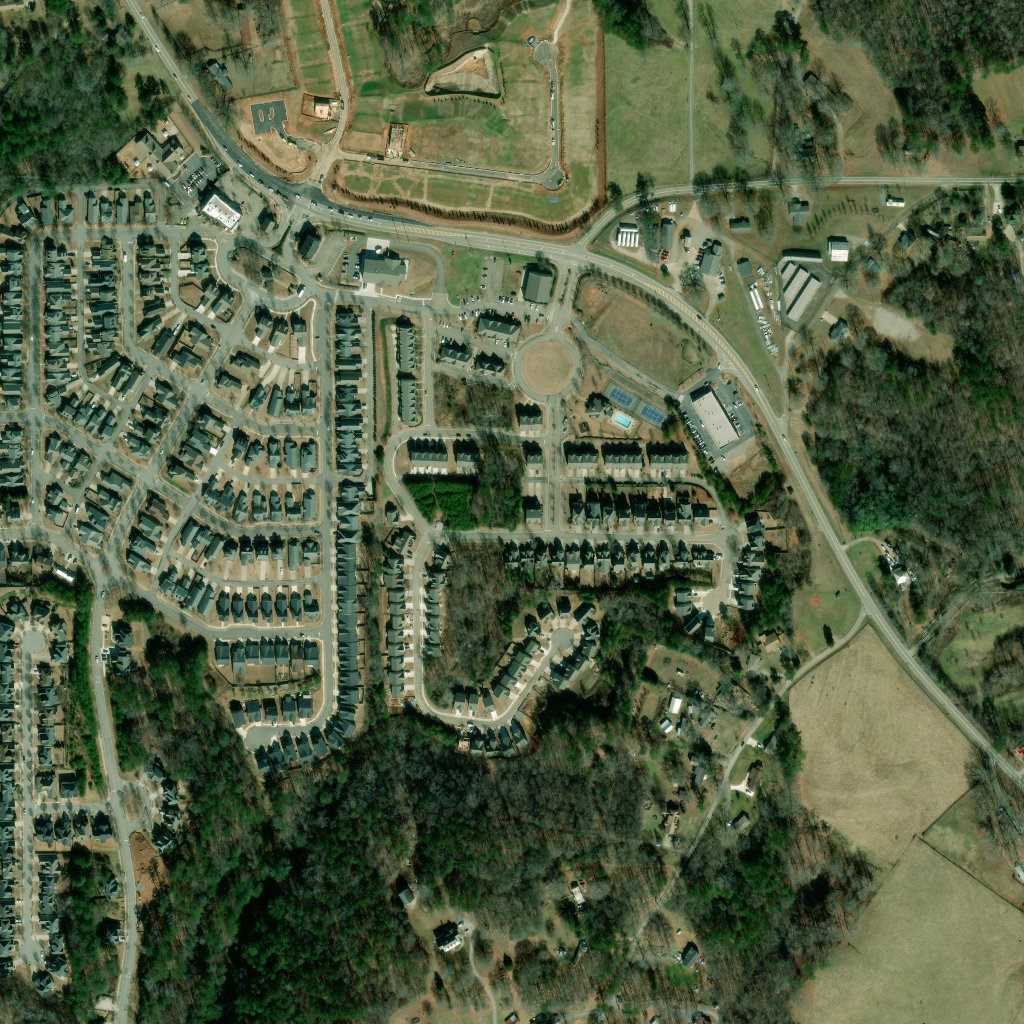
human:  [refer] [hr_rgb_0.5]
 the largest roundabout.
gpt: <box>[[50, 33, 56, 39, 0]]</box>

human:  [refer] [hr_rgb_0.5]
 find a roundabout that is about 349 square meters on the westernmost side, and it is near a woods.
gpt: <box>[[9, 54, 12, 57, 0]]</box>